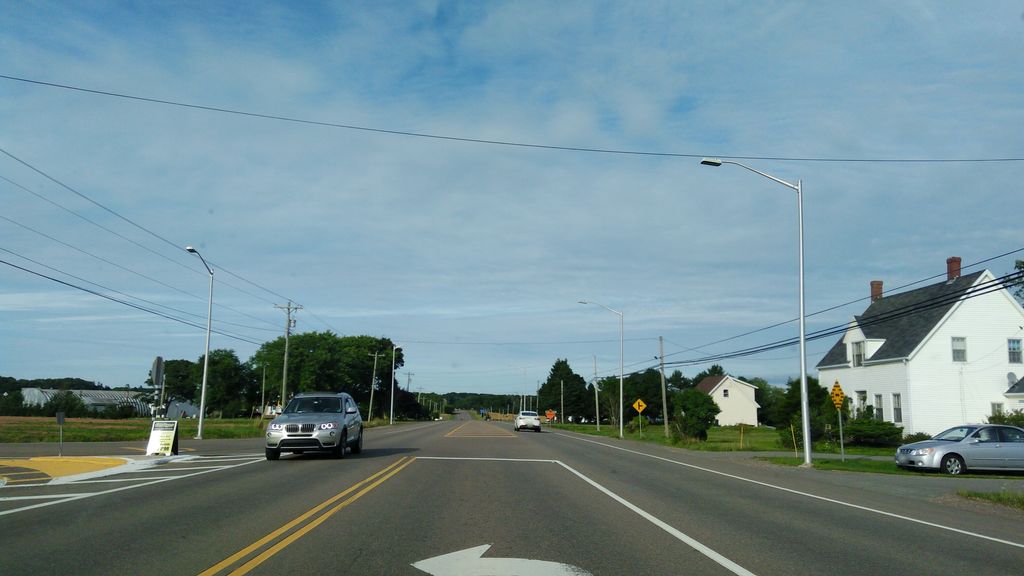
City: charlottetown